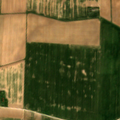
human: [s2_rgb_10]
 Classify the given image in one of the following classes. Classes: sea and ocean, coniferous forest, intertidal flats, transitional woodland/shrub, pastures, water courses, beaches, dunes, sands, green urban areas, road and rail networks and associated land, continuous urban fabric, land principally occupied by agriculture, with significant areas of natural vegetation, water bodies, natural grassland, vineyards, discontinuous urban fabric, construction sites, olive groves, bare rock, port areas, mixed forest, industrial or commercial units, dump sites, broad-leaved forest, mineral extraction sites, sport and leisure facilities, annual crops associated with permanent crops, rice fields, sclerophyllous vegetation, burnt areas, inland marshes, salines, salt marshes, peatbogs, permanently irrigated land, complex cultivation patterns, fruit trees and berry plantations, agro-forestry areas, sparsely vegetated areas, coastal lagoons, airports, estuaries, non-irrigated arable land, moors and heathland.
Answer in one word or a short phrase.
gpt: non-irrigated arable land